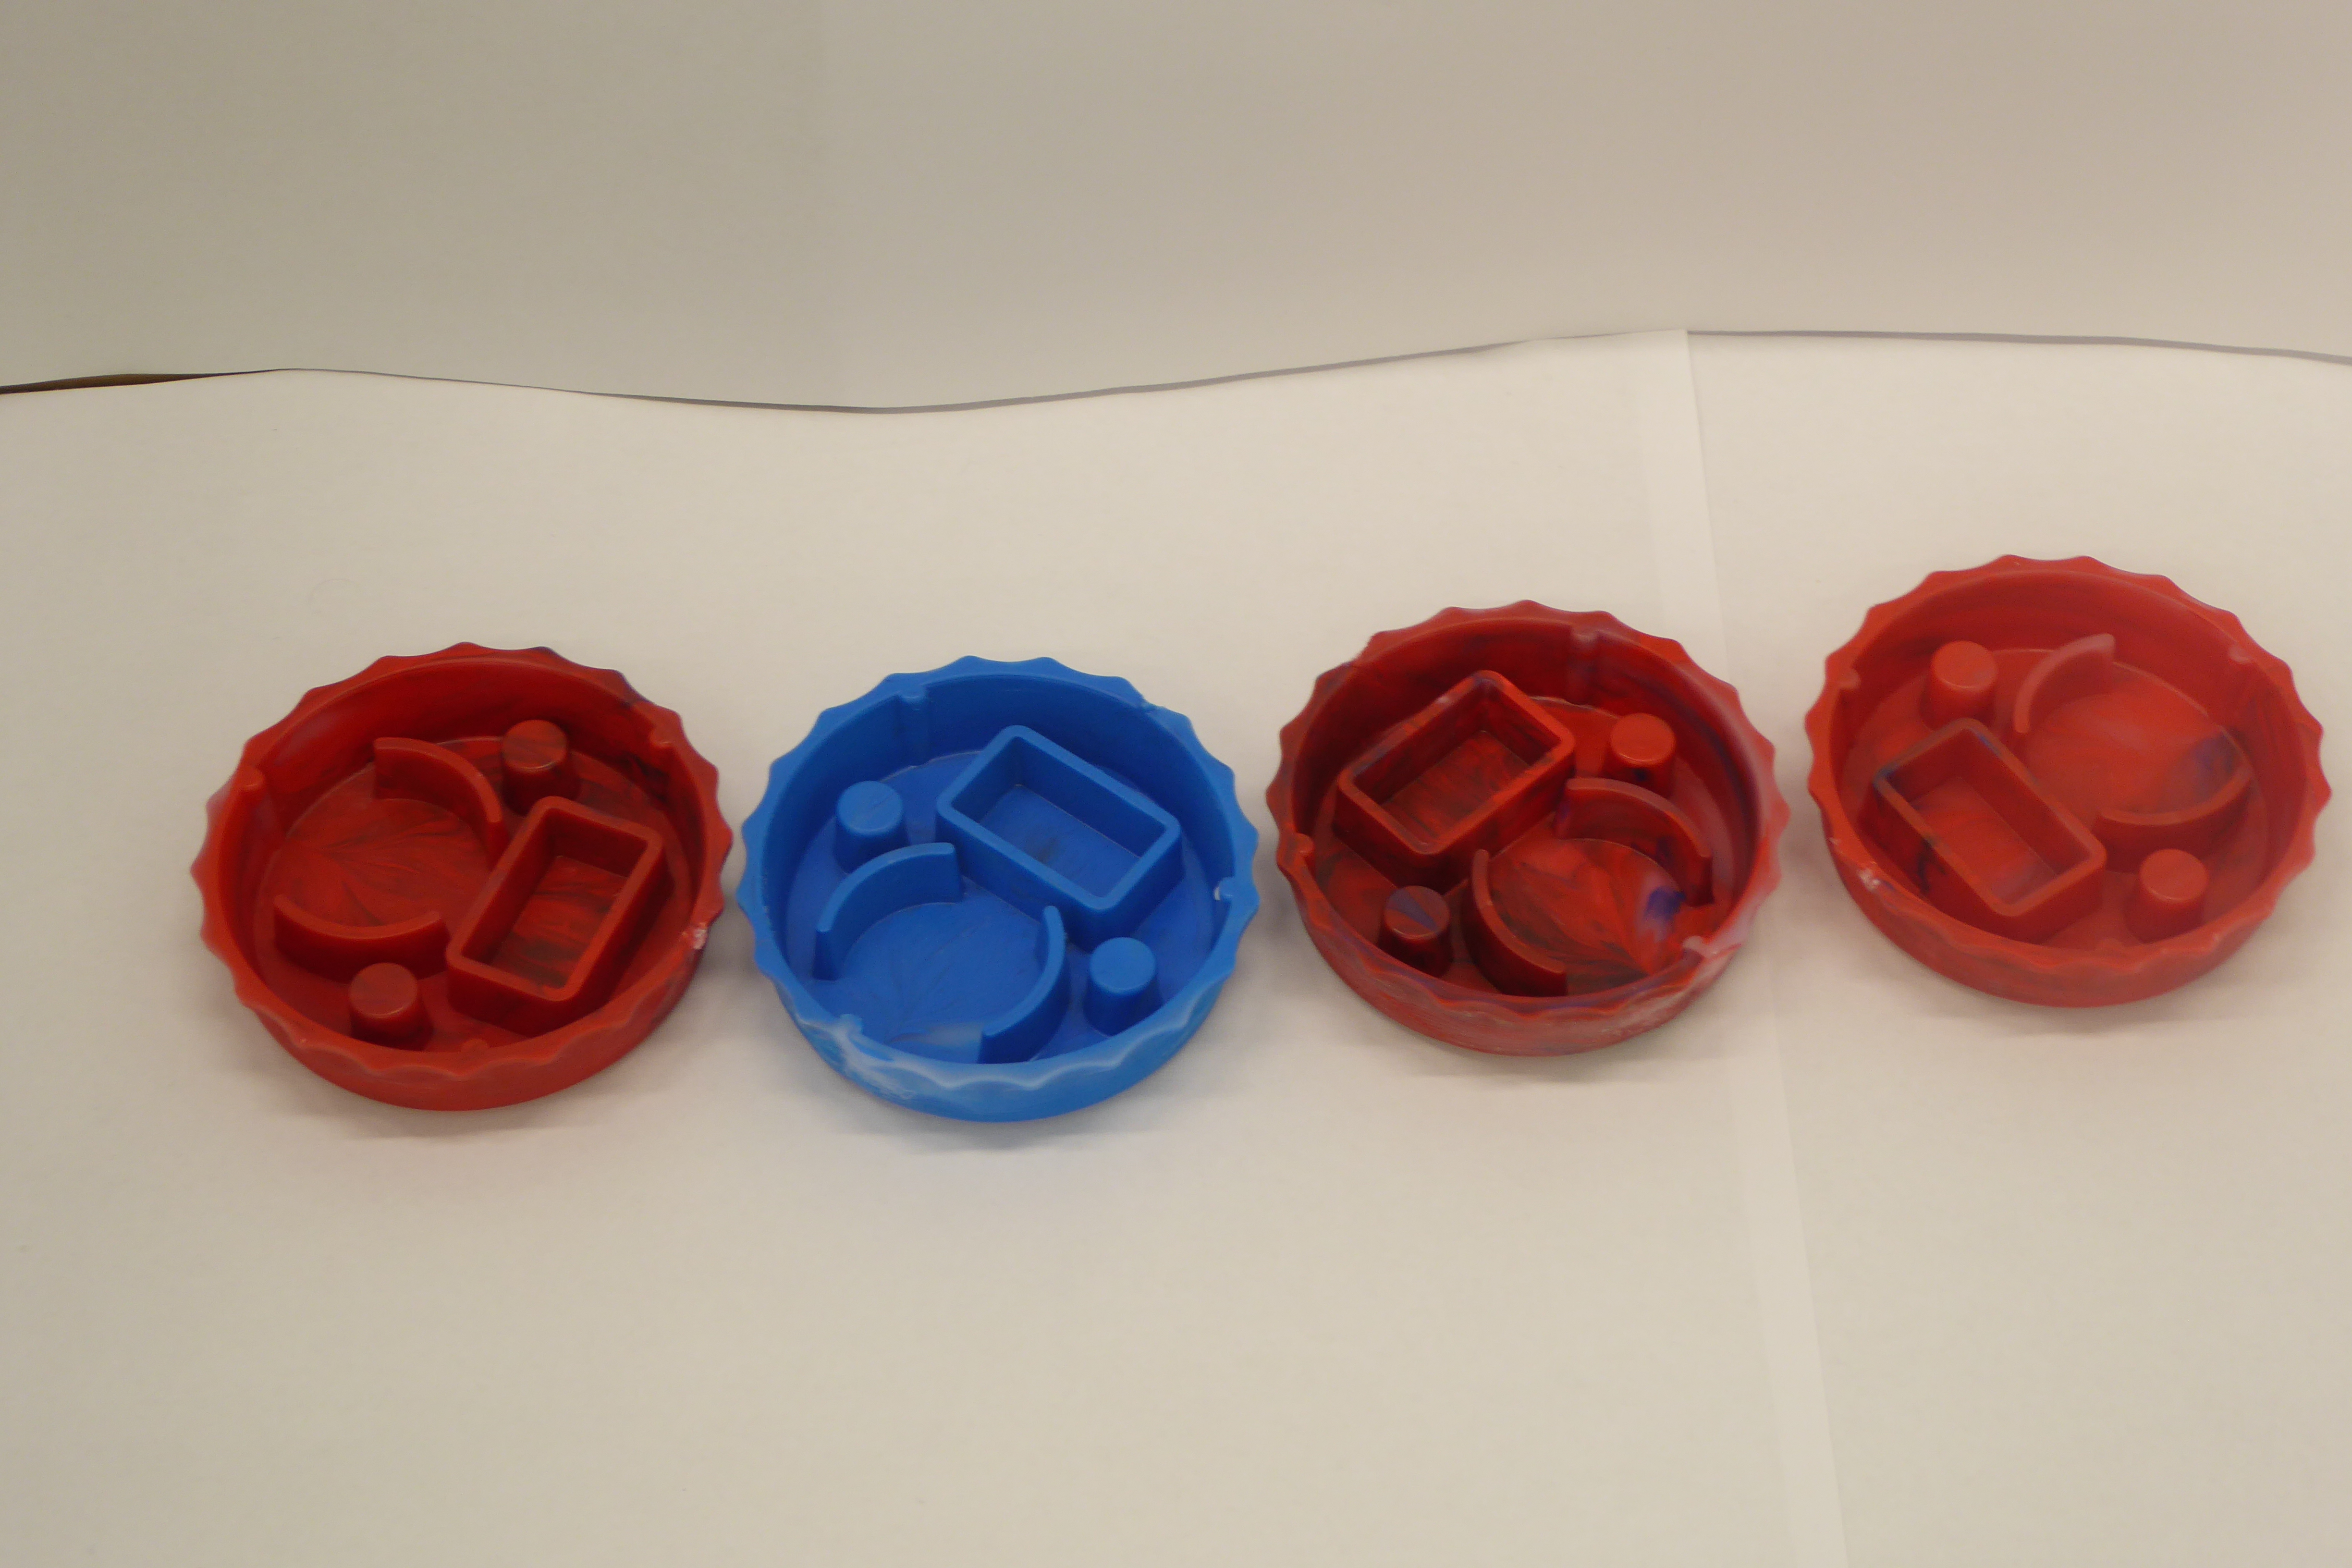
Label: Bottle Opener - Cover